Question: Is it possible (or is there a plugin) which shows a legend of the current scale/zoom in one of the corners? I'm not sure if this is the correct English term so here is an image:

(google calls it id='scalecontrol' ;))
Of course it should only show up for the lower zoom levels as otherwise the distances of the northern and southern area would be too different.
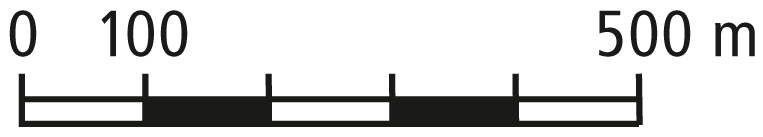
Answer: After knowing the correct name I was able to find it in <URL>